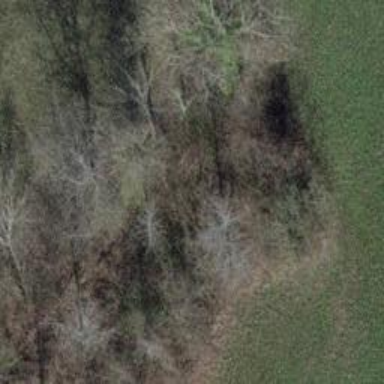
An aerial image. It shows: Deciduous tree with broadleaved leaves.